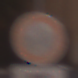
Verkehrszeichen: VerbotFahrzeugeAllerArt
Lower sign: BesondereFahrzeugeUndTransportgueter6
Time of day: SunriseSunset
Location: Outdoor (Urban)
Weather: Clear
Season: NotSpecified
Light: Natural